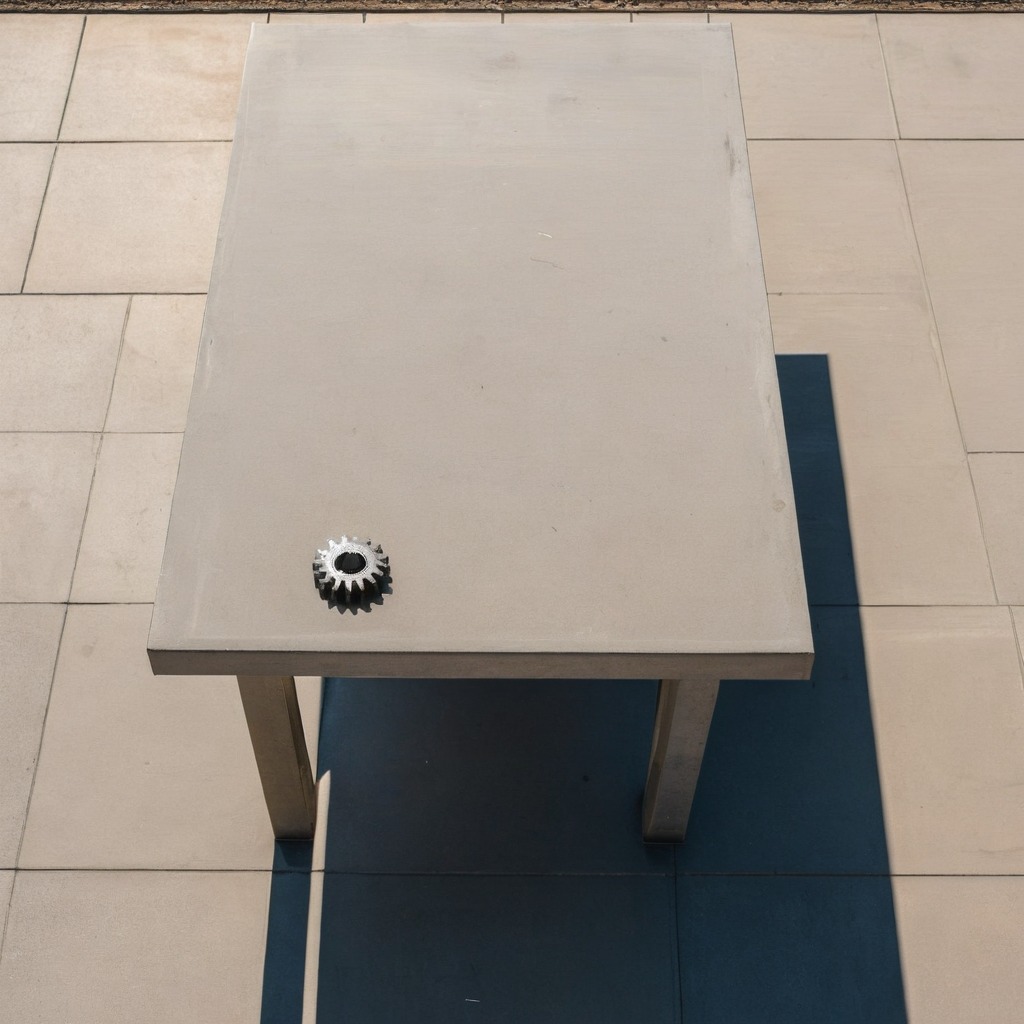
A steel gear with teeth is lying on the concrete workbench.